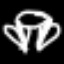
Label: frog